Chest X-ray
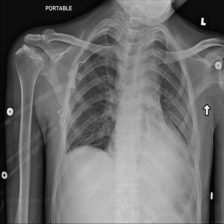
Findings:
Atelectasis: negative
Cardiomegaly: negative
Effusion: negative
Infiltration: negative
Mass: negative
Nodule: negative
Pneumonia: negative
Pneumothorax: negative
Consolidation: negative
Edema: negative
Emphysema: negative
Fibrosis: negative
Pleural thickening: negative
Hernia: negative